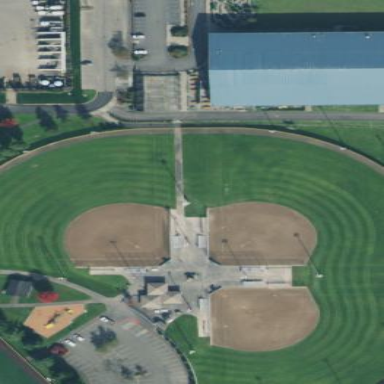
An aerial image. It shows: Baseball pitch for leisure land activities.